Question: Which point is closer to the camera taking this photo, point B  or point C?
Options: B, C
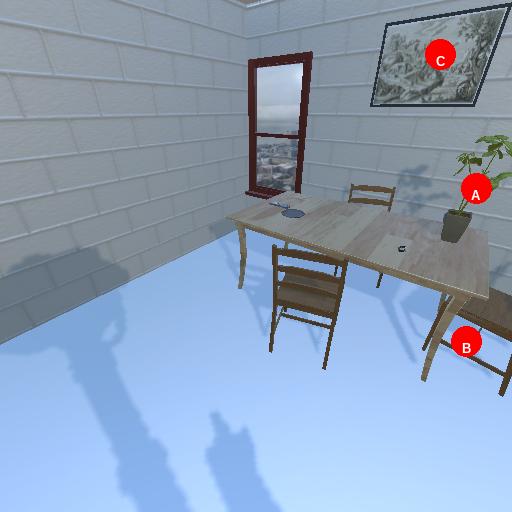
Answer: B